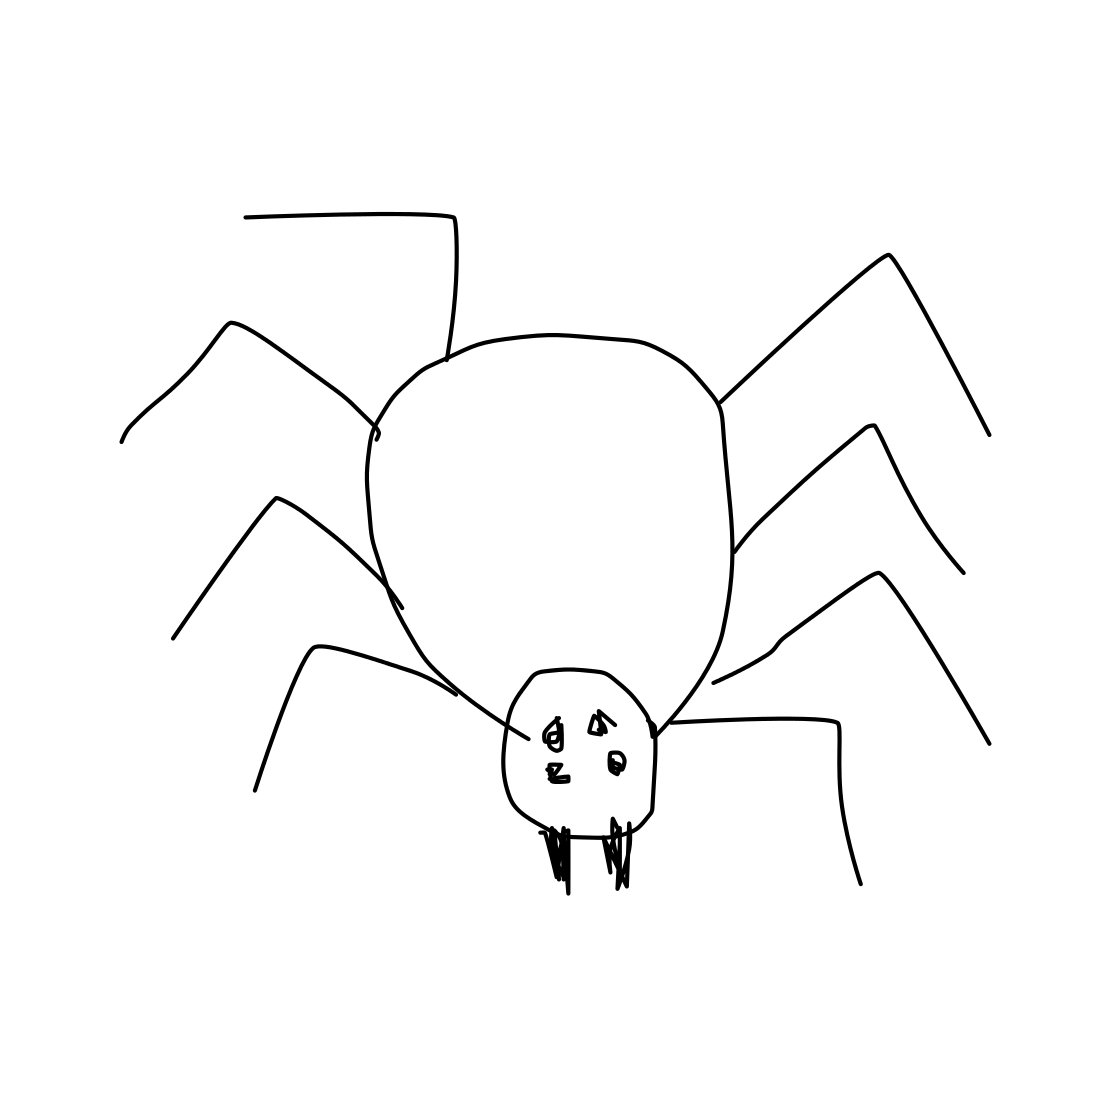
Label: spider